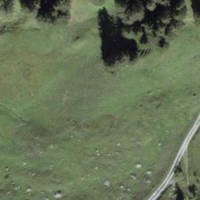
EUNIS habitat code: 23
Species observed at this site:
Astrantia major